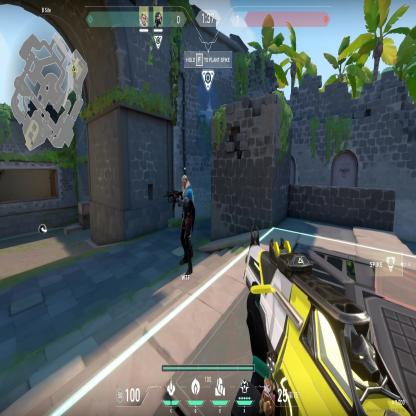
Label: teammate